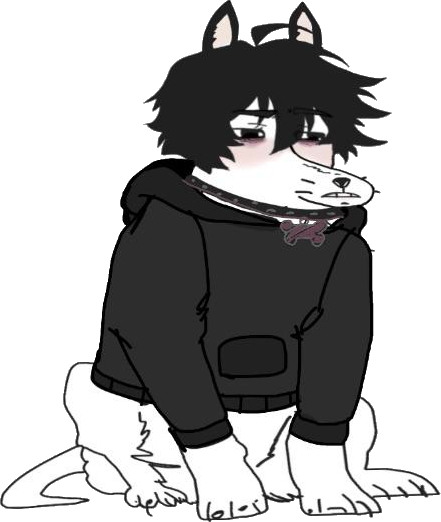
Label: 5_Animal